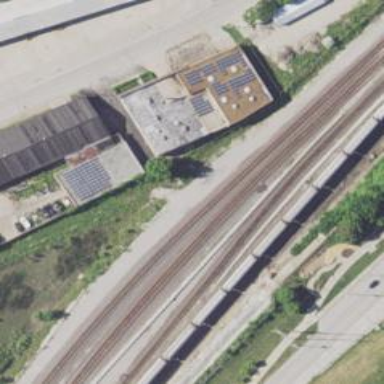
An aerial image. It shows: Abandoned railway siding.